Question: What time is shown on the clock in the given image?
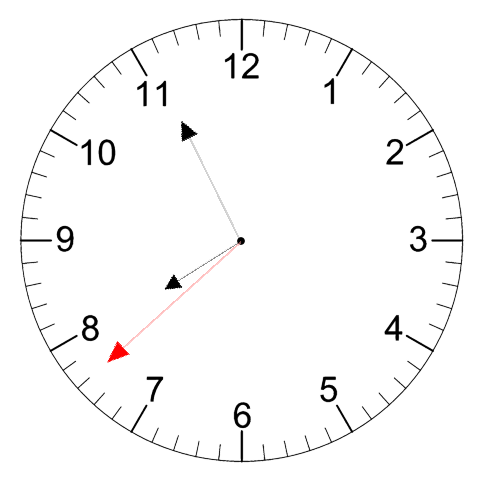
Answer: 07:55:38